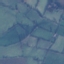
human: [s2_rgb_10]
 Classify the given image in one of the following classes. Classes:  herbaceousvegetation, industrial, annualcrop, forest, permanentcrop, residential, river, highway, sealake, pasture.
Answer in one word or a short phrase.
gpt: Pasture